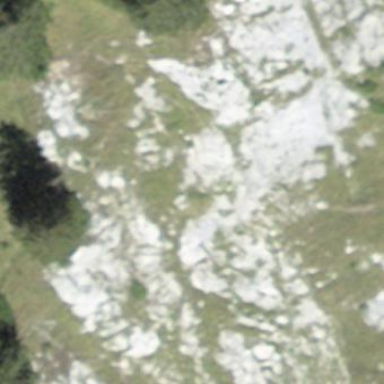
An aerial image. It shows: Landscape dominated by bare rock.